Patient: sex M, age 51
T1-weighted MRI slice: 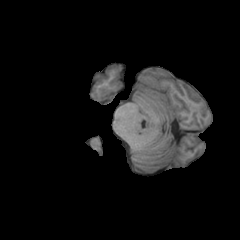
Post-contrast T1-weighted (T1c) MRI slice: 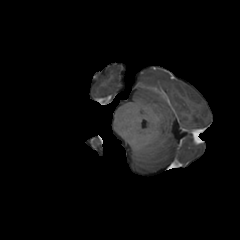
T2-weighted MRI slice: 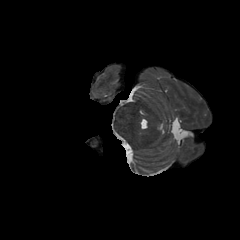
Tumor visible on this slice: no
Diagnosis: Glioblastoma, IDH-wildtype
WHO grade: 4